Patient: sex F, age 72
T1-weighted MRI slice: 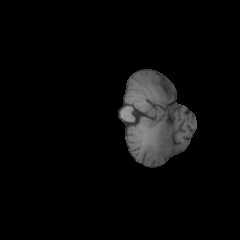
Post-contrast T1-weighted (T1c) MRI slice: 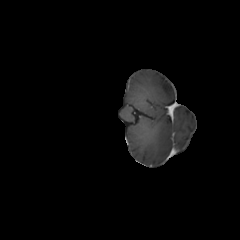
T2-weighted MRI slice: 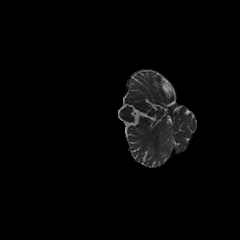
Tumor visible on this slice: no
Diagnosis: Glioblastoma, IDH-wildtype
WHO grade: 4